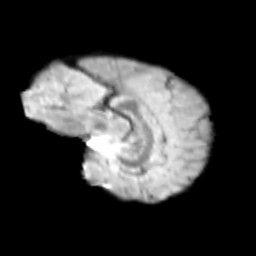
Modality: T2w
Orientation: sagittal
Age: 14
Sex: female
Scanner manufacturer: siemens
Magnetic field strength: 3 T
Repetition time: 3.8 s
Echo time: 0.07 s